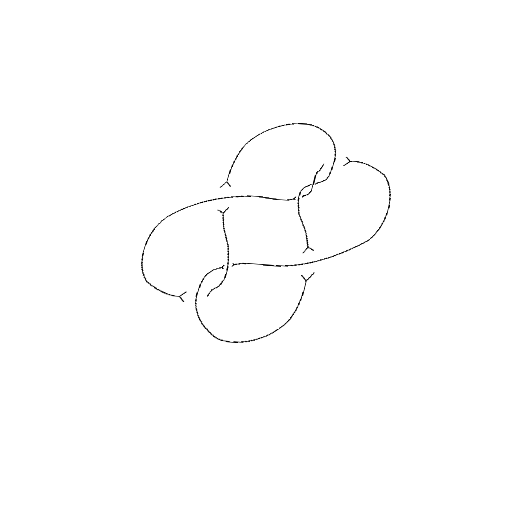
Crossing number: 7